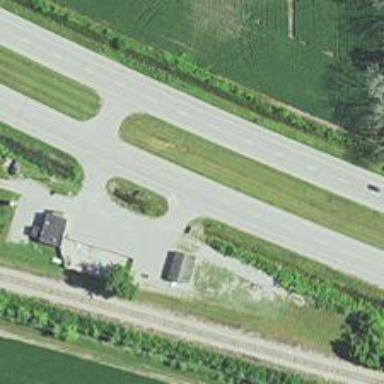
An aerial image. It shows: Trunk highway.